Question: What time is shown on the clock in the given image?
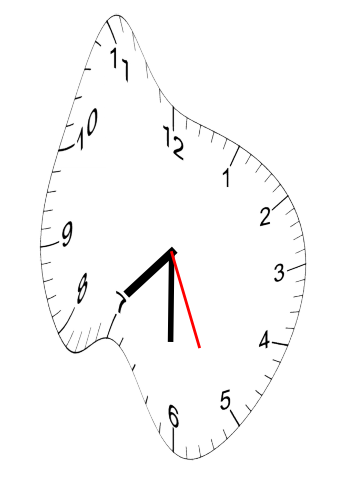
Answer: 07:30:26